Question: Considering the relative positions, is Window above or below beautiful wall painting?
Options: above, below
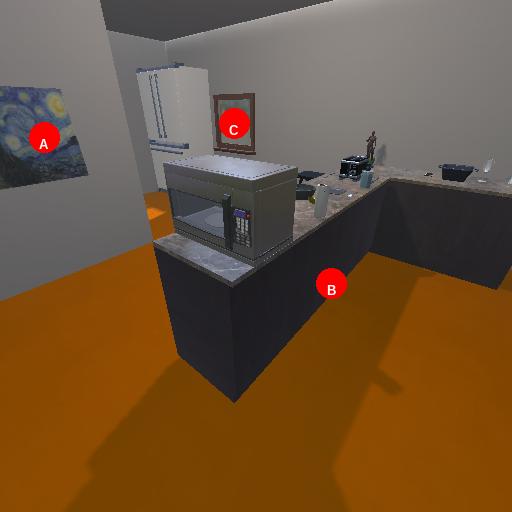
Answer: above